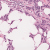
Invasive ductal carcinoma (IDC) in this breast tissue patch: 1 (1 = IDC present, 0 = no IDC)